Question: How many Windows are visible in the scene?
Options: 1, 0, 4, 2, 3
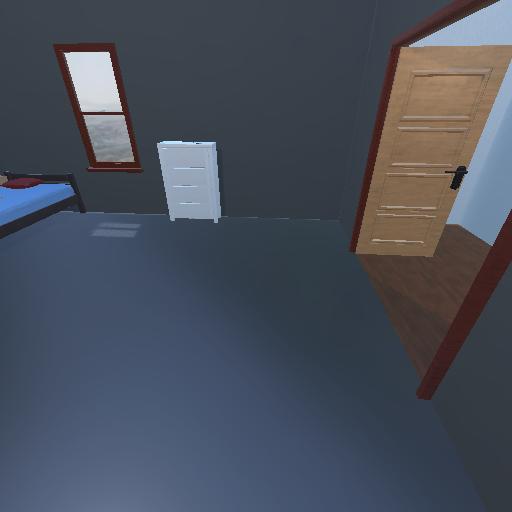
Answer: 1